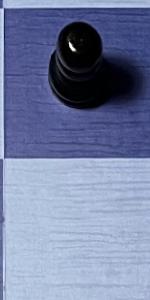
Label: Empty